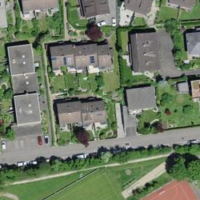
EUNIS habitat code: 55
Species observed at this site:
Clinopodium vulgare